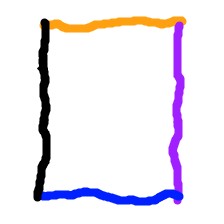
Shape: rectangle